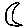
Label: moon